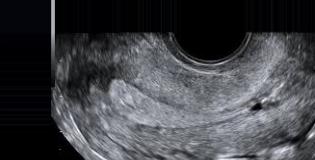
Label: notinfected